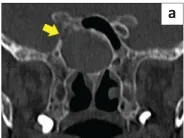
(a) Defect medial to the vidian canal (VR line) without extension of pneumatisation into the pterygoid or greater wing - type I leak.
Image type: radiology (ct)